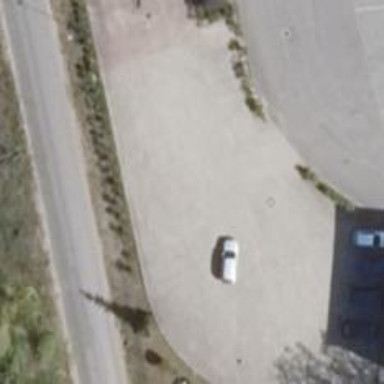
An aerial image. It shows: Road serving as parking aisle.